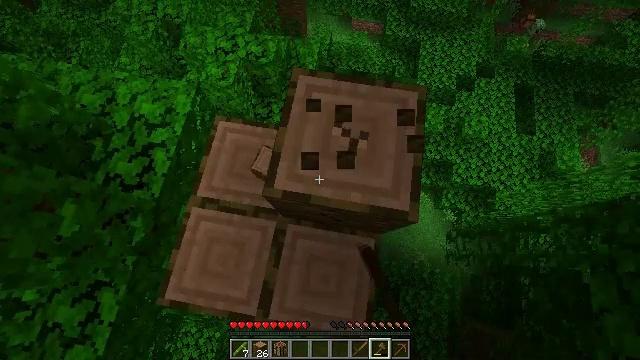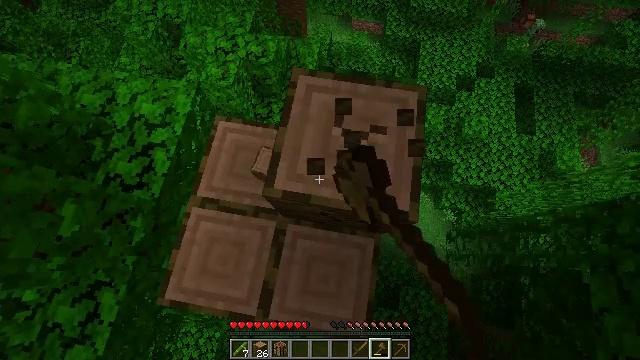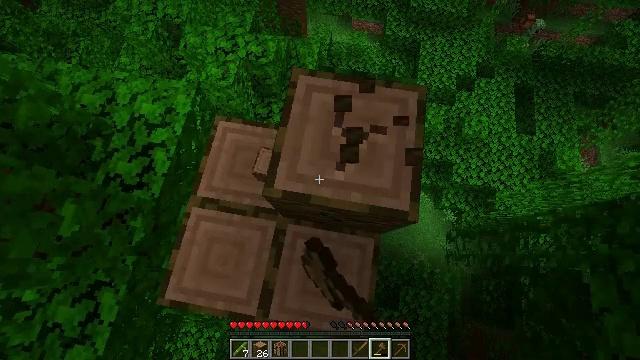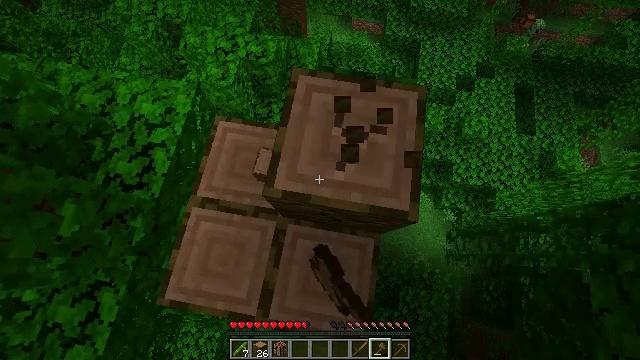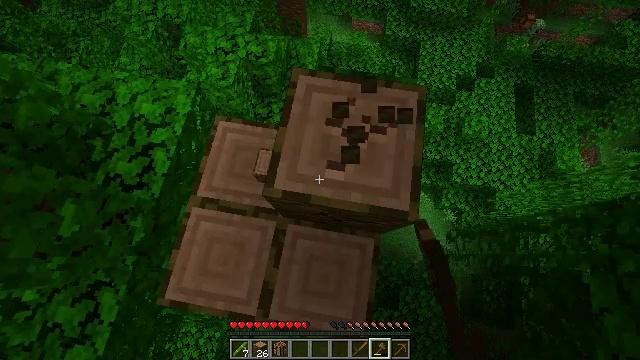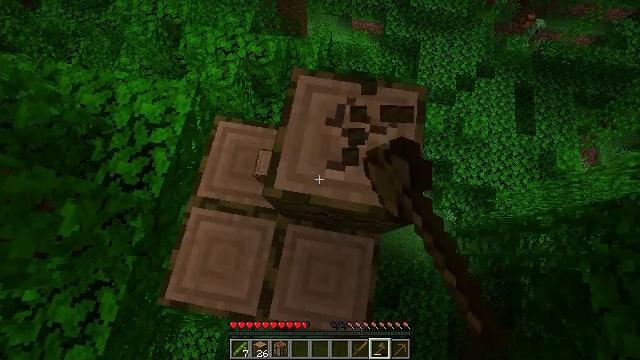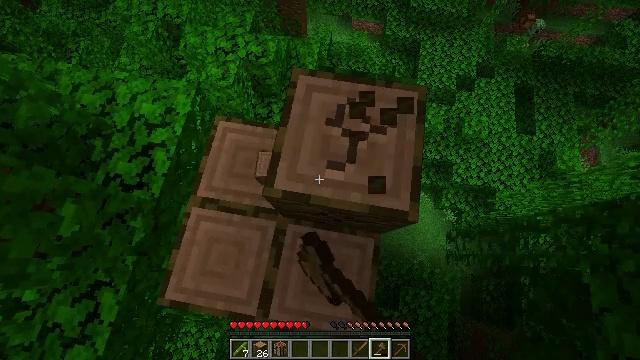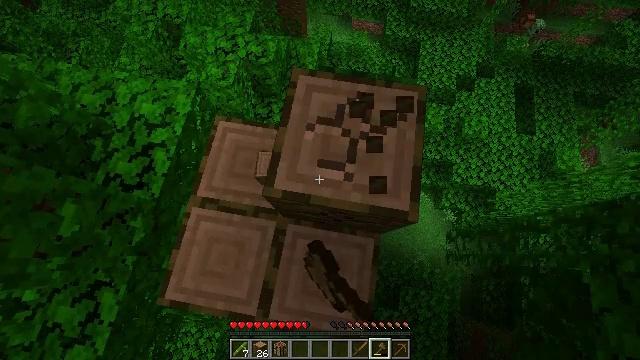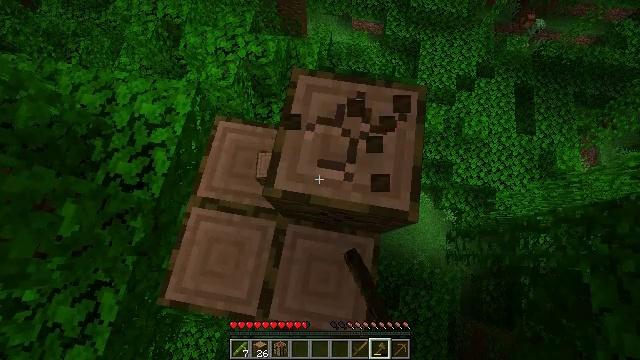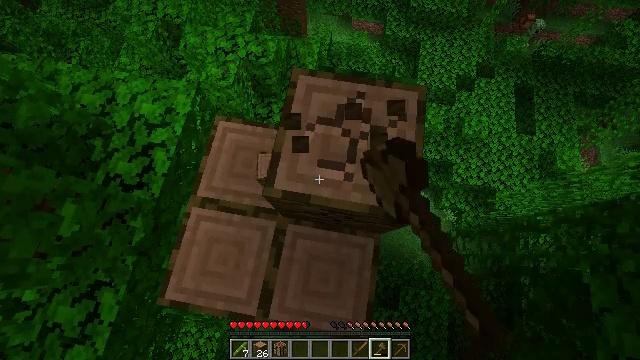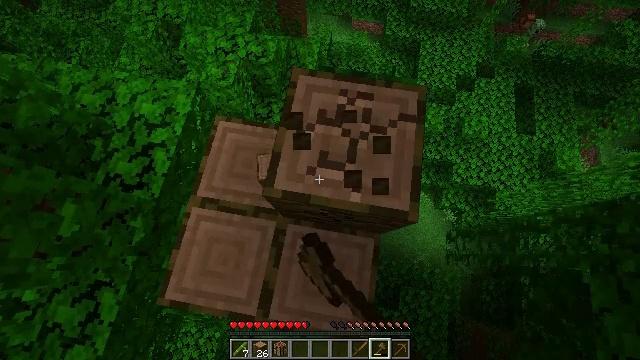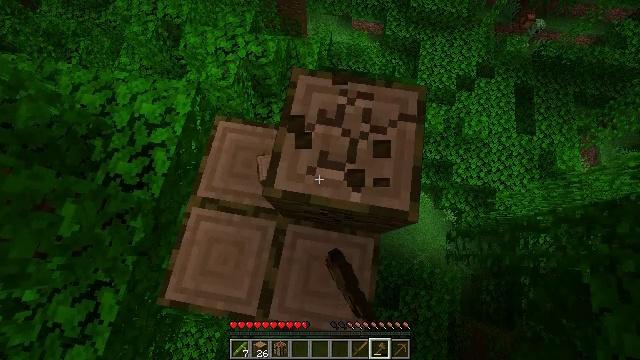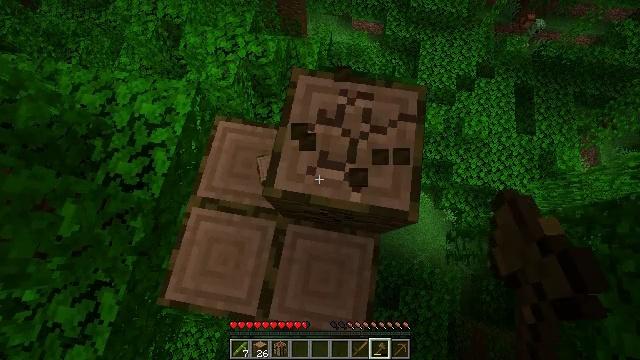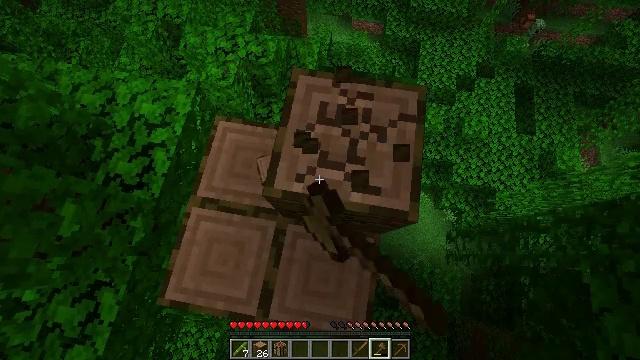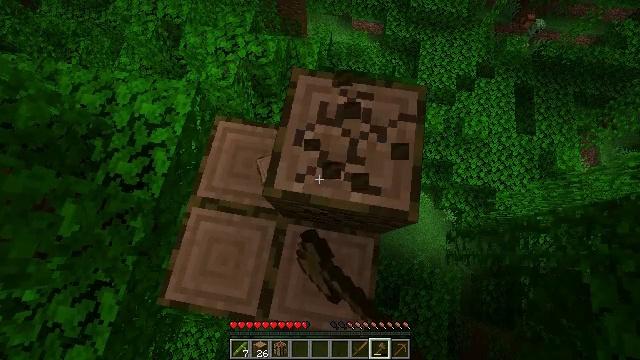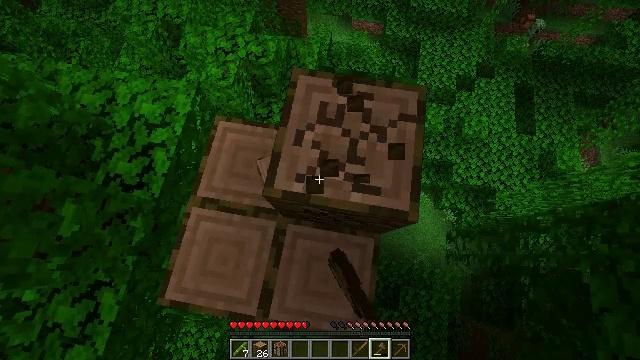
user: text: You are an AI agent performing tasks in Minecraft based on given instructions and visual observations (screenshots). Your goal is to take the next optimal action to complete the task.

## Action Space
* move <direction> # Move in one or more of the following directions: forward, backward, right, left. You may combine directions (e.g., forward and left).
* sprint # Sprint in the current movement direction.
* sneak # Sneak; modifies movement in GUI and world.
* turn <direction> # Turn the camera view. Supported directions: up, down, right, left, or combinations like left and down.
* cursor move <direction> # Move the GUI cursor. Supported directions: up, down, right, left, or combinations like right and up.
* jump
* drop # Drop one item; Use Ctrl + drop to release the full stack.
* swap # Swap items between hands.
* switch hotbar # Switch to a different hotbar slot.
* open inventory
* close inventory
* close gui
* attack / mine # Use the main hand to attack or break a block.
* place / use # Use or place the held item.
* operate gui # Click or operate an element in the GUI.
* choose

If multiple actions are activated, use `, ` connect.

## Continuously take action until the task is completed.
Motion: motion action
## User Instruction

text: Mine the jungle log in the rainforest biome.
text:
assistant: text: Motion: attack / mine
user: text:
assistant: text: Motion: attack / mine
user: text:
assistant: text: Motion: attack / mine
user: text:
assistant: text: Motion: attack / mine
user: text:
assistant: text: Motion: attack / mine
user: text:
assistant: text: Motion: attack / mine
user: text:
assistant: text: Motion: attack / mine
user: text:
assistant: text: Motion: attack / mine
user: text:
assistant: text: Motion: attack / mine
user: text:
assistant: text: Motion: attack / mine
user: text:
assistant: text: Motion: attack / mine
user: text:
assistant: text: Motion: attack / mine
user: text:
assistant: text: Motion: attack / mine
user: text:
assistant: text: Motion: attack / mine
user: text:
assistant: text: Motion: attack / mine
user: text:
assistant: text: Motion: attack / mine
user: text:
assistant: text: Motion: attack / mine
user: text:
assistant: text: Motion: attack / mine
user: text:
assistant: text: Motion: attack / mine
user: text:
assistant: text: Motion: attack / mine
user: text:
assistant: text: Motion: attack / mine
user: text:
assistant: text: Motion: attack / mine
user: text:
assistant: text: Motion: attack / mine
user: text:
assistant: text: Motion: attack / mine
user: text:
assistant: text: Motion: attack / mine
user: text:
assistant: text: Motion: attack / mine
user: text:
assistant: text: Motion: attack / mine
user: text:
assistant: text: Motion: attack / mine
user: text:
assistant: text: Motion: attack / mine
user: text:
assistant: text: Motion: attack / mine